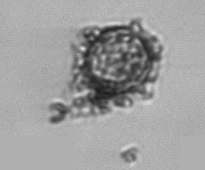
Label: Thalassiosira_TAG_external_detritus